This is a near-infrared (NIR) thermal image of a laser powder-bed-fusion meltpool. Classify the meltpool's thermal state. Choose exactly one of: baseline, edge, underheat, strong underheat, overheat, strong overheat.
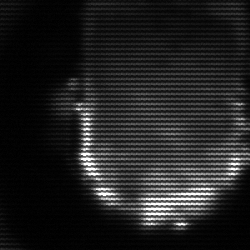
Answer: baseline